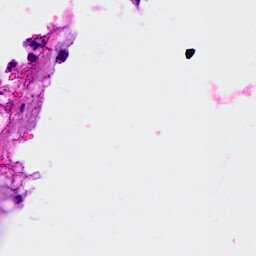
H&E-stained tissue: Breast